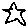
Label: star